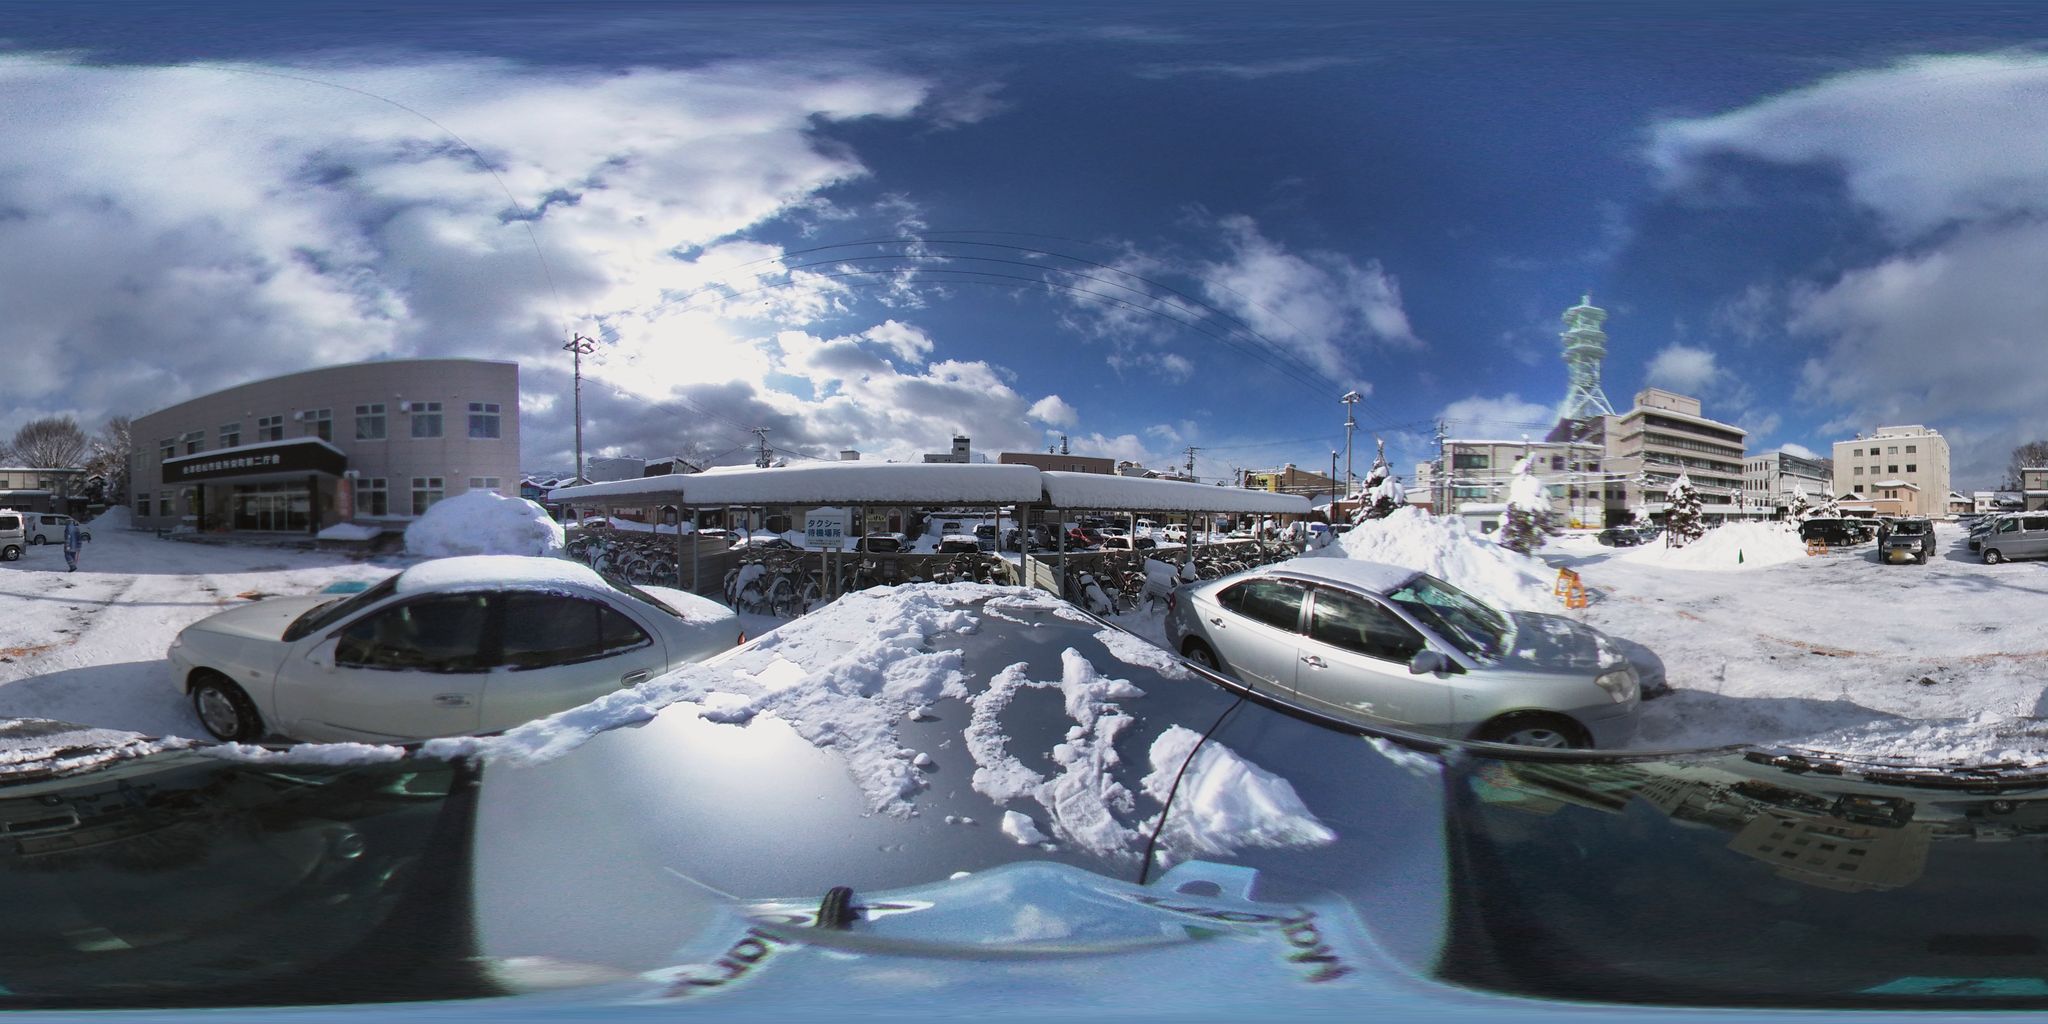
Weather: snowy
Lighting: day
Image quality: good
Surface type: cycling surface
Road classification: service, path
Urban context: urban centre
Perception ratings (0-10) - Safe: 2.23, Lively: 3.8, Beautiful: 2.49, Boring: 6.48, Depressing: 3.38, Wealthy: 4.15